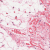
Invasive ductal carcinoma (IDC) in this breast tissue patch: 0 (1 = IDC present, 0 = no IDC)